Interaction volume radius: 5 \u00c5
Interaction volume height: 15 \u00c5
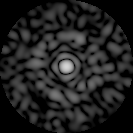
Disorder parameter: 0.8214